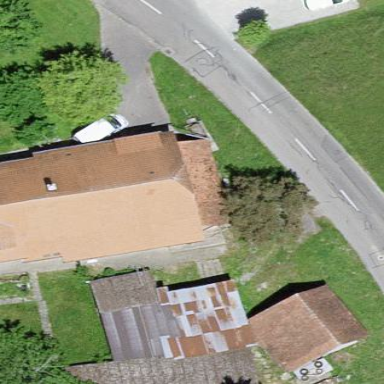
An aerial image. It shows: Farm building.